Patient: sex M, age 57
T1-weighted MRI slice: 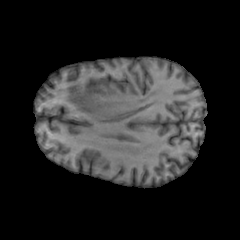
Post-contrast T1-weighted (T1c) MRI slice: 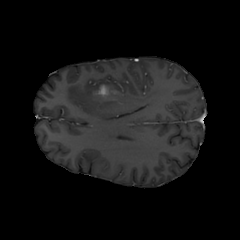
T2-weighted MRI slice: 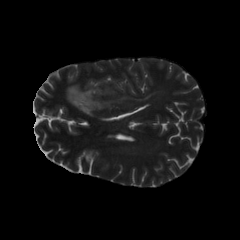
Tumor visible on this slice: yes
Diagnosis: Glioblastoma, IDH-wildtype
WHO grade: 4